Question: I'm trying to use regular expression to parse SQL statement while confused by the behavior of "sregex_token_iterator".
My function f() and g() looks similar while the former prints two sentences and the latter, g() prints one only:

Here is f():
'''
void f()
{
cout << "in f()" << endl;
string str = " where a <= 2 and b = 2";
smatch result;
regex pattern("(\w+\s*(<|=|>|<>|<=|>=)\s*\w+)");
const sregex_token_iterator end;
for (sregex_token_iterator it(str.begin(), str.end(), pattern); it != end; it ++)
{
cout << *it << endl;
}
}
'''
Here is g():
'''
void g()
{
cout << "in g()" << endl;
string str = " where a <= 2 and b = 2";
smatch result;
regex pattern("(\w+\s*(<|=|>|<>|<=|>=)\s*\w+)");
const sregex_token_iterator end;
for (sregex_token_iterator it(str.begin(), str.end(), pattern); it != end; it ++)
{
cout << *it << endl;
string cur = *it;
pattern = "(\w+)\s*<>\s*(\w+)";
if ( regex_match(cur, result, pattern) )
{
// cout <<"<>" << endl;
}
pattern = "(\w+)\s*=\s*(\w+)";
if ( regex_match(cur, result, pattern) ){}
pattern = "(\w+)\s*<\s*(\w+)";
if ( regex_match(cur, result, pattern) ){}
pattern = "(\w+)\s*>\s*(\w+)";
if ( regex_match(cur, result, pattern) ){}
pattern = "(\w+)\s*<=\s*(\w+)";
if ( regex_match(cur, result, pattern) ){}
pattern = "(\w+)\s*>=\s*(\w+)";
if ( regex_match(cur, result, pattern) ){}
}
}
'''
I'm guessing the variable 'end'("const sregex_token_iterator end;") changed in g() or the judge condition in "for" clause failed after it ++.
If it did, how did that happen.
And what should I do to fix that?
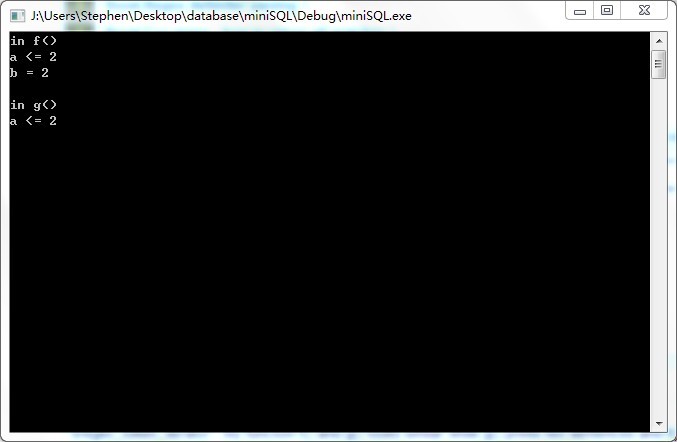
Answer: 'sregex_token_iterator' stores a pointer to 'pattern', not a copy. You are changing the regular expression right from under the iterator.